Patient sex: M
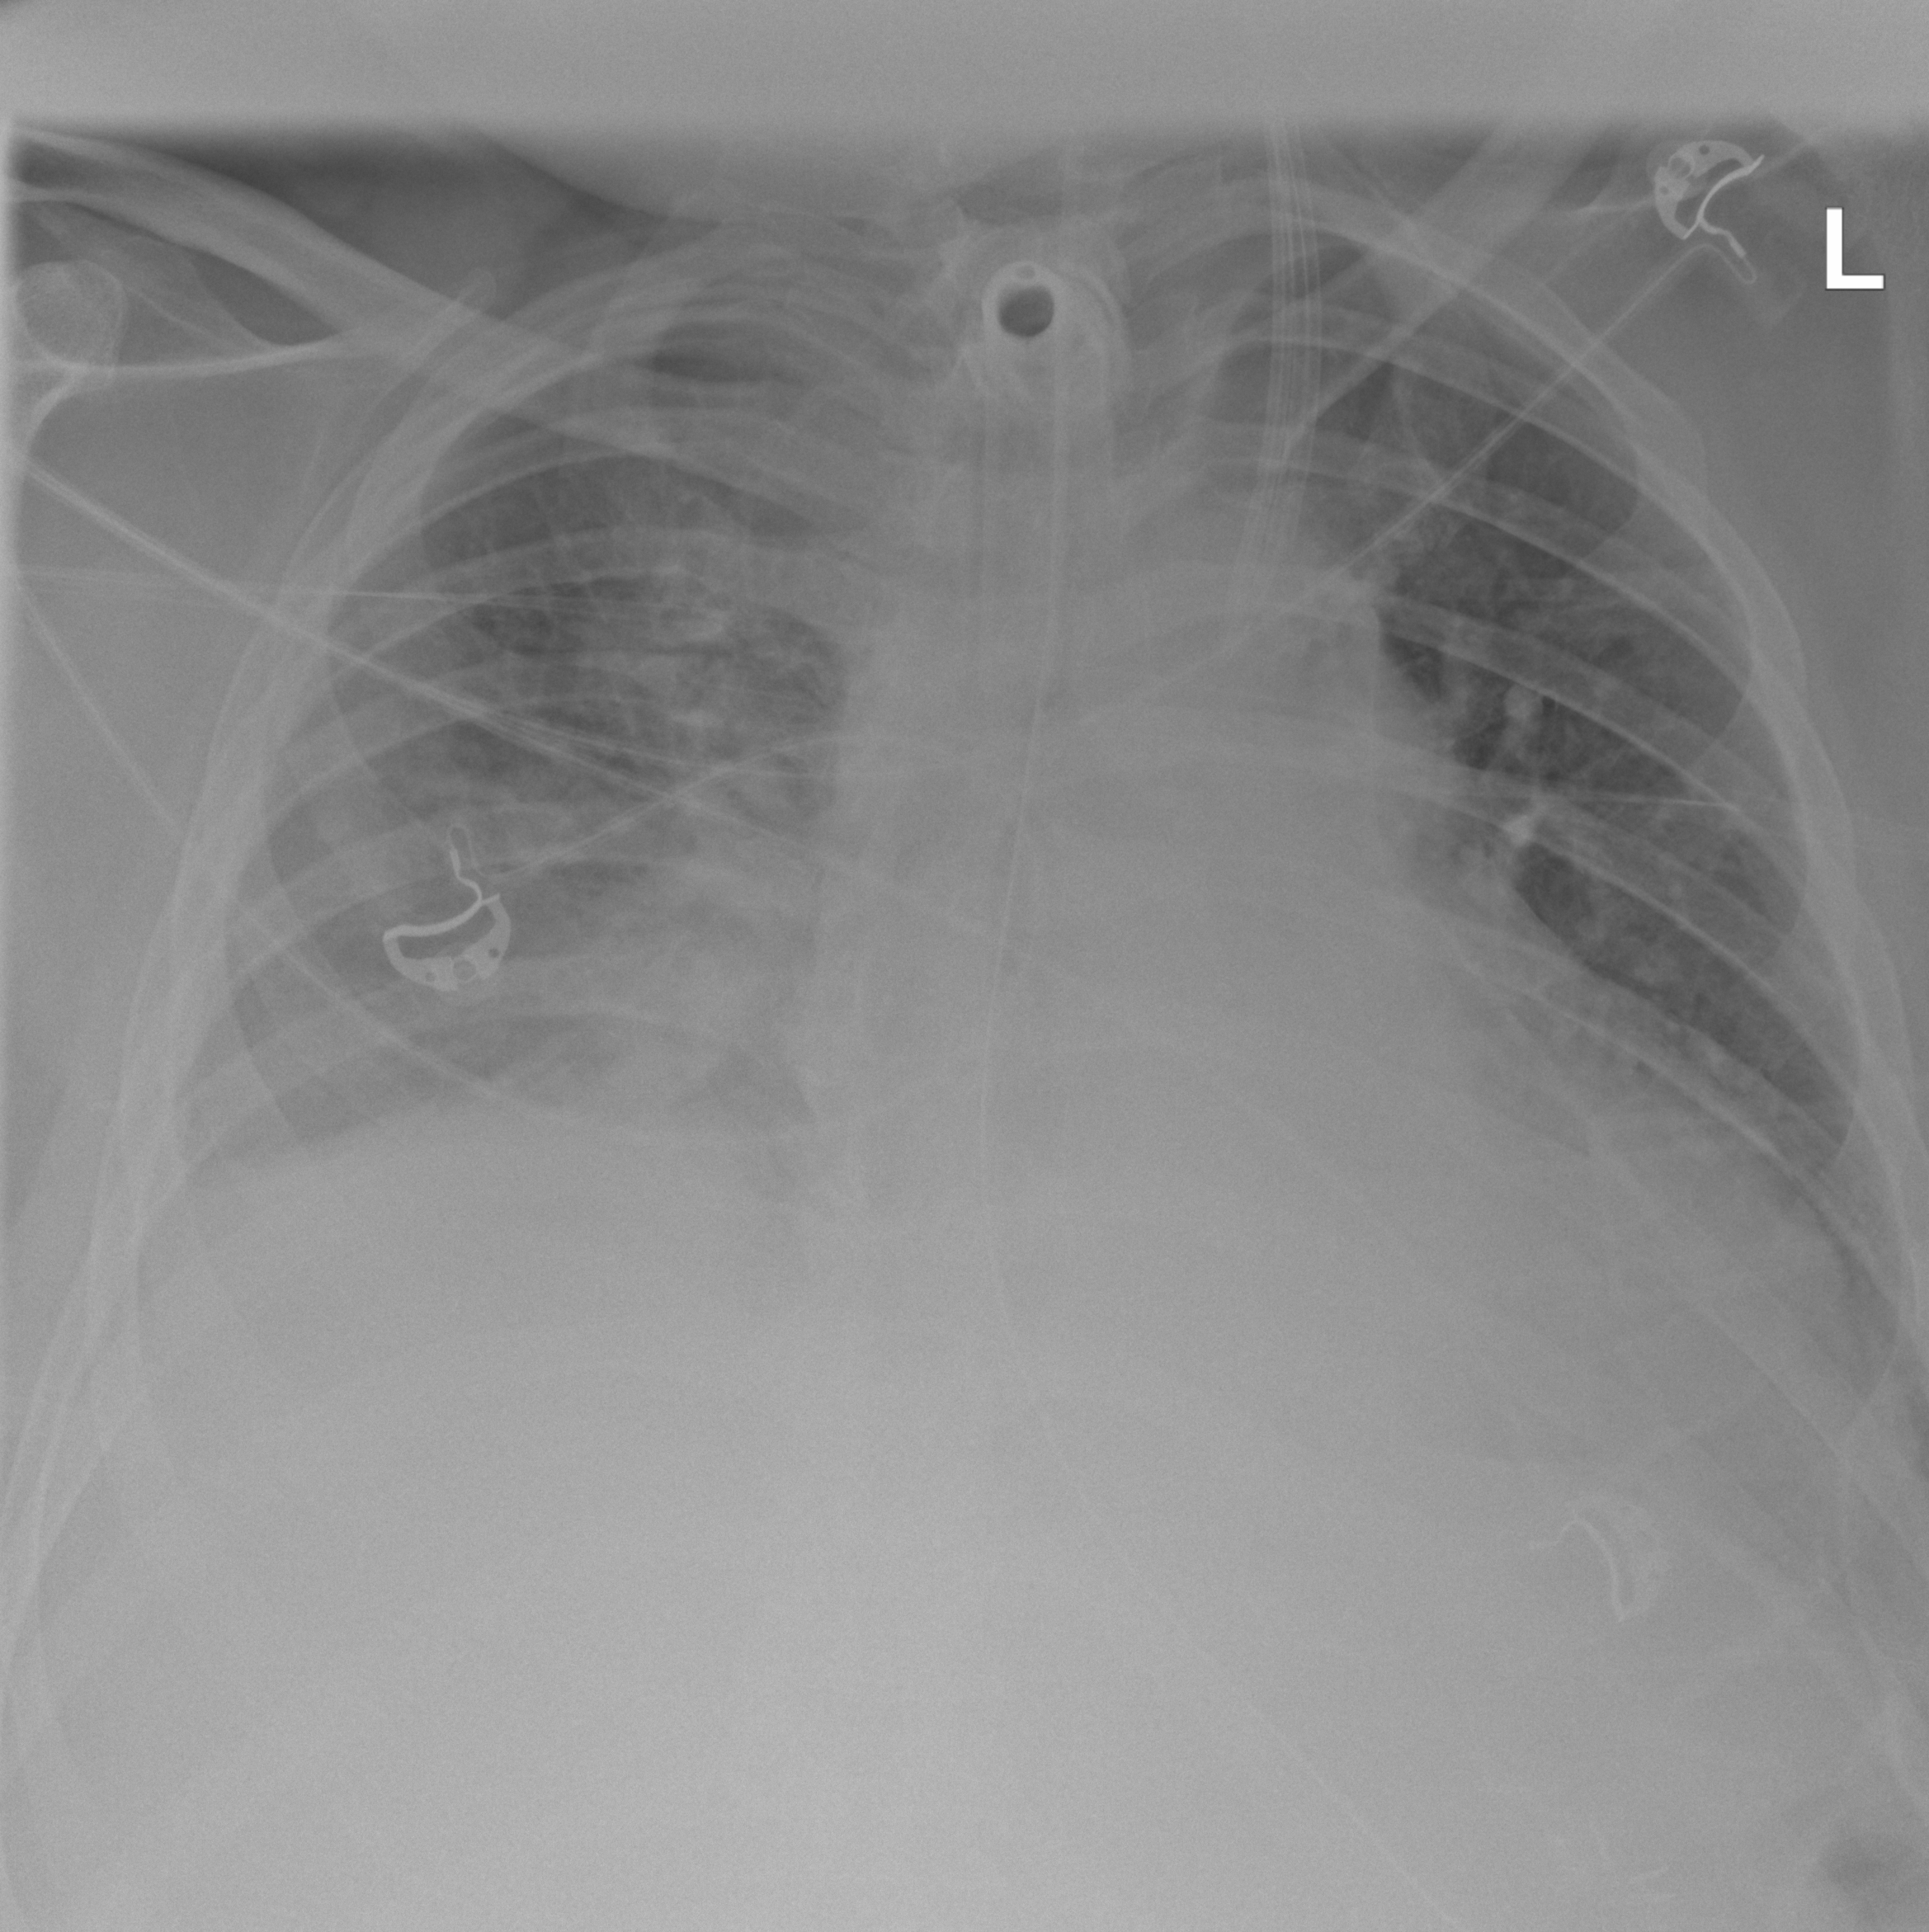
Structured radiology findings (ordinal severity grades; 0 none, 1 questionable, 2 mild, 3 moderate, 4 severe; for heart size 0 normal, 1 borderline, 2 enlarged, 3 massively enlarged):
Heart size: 2
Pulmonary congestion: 3
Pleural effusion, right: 2
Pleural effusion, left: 2
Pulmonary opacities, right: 3
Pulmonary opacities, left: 0
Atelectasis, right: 3
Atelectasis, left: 2